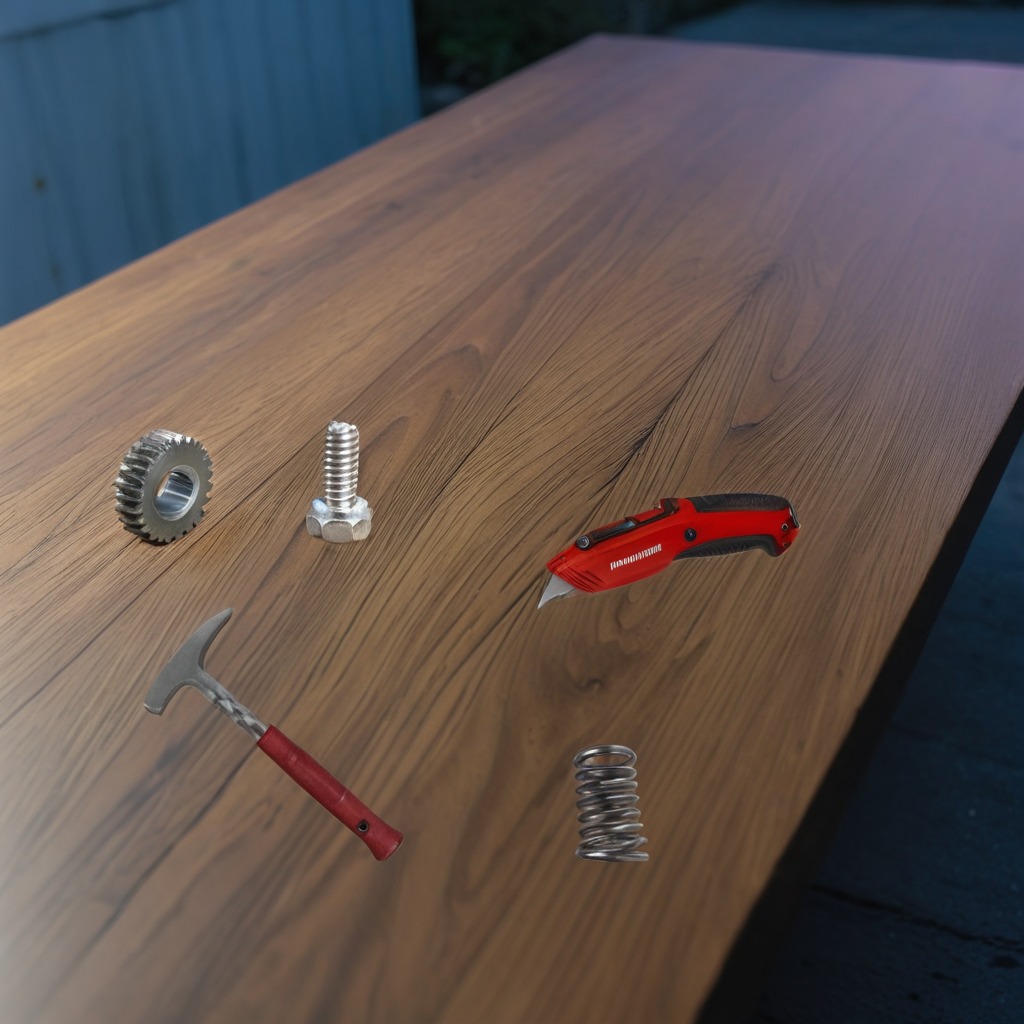
A steel gear with teeth, a utility knife, a metal machine screw, a hammer, and a coiled metal spring are lying on the table.